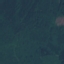
Land use / land cover: Forest